Question: I am not able to understand why this type of error is coming.
I don't really understand this topic. I am doing this because it's my practical submission in my college.
The error shown in the output:

'''
>PS E:\Vedang\Java_Package> cd "e:\Vedang\Java_Package" ; if ($?) { javac FileRandomIntegers.java } ; if ($?) { java FileRandomIntegers }
>FileRandomIntegers.java:9: error: constructor File in class File cannot be applied to given types;
File inFile = new File("rand.dat");
^
> required: no arguments
> found: String
> reason: actual and formal argument lists differ in length
>FileRandomIntegers.java:13: error: no suitable constructor found for FileWriter(File)
FW = new FileWriter(inFile);
^
> constructor FileWriter.FileWriter(String) is not applicable
(argument mismatch; File cannot be converted to String)
> constructor FileWriter.FileWriter(java.io.File) is not applicable
(argument mismatch; File cannot be converted to java.io.File)
> constructor FileWriter.FileWriter(FileDescriptor) is not applicable
(argument mismatch; File cannot be converted to FileDescriptor)
>FileRandomIntegers.java:39: error: no suitable constructor found for Scanner(File)
Scanner scanner = new Scanner(inFile);
^
> constructor Scanner.Scanner(Readable) is not applicable
(argument mismatch; File cannot be converted to Readable)
> constructor Scanner.Scanner(InputStream) is not applicable
(argument mismatch; File cannot be converted to InputStream)
> constructor Scanner.Scanner(java.io.File) is not applicable
(argument mismatch; File cannot be converted to java.io.File)
> constructor Scanner.Scanner(Path) is not applicable
(argument mismatch; File cannot be converted to Path)
> > constructor Scanner.Scanner(String) is not applicable
(argument mismatch; File cannot be converted to String)
> > constructor Scanner.Scanner(ReadableByteChannel) is not applicable
(argument mismatch; File cannot be converted to ReadableByteChannel)
>Note: Some messages have been simplified; recompile with -Xdiags:verbose to get full output
3 errors
'''
Code:
'''
import java.io.*;
import java.util.*;
class FileRandomIntegers
{
public static void main(String args[])
{
FileWriter FW = null;
BufferedWriter bfwr = null;
File inFile = new File("rand.dat");
try
{
int rand_int;
FW = new FileWriter(inFile);
bfwr = new BufferedWriter(FW);
Random generate_rand = new Random();
System.out.println("
Generating & Storing Random integers from 0 to 99..
");
for(int i=0; i<10; i++)
{
rand_int = generate_rand.nextInt(100);
System.out.print(rand_int+" ");
bfwr.write(rand_int+"
");
}
}
catch(IOException e)
{
System.out.println(e.getMessage());
}
finally
{
try
{
bfwr.close();
}
catch(IOException e){ }
}
try
{
System.out.println("
Retrieving Random integers stored in file 'rand.dat'..");
Scanner scanner = new Scanner(inFile);
while(scanner.hasNextInt())
{
System.out.println(scanner.nextInt()+" ");
}
}
catch(NullPointerException e)
{
System.out.println(e.getMessage());
}
catch(FileNotFoundException e)
{
System.out.println(e.getMessage());
}
}
}
'''
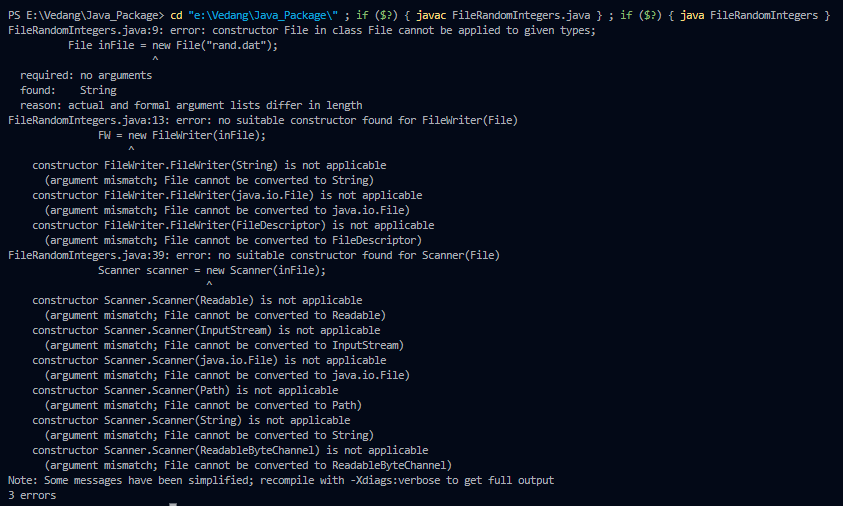
Answer: Here are the results from one of my tests.
'''
Generating & Storing 10 Random integers from 0 to 99.
86 33 63 1 36 97 20 82 25 9
Retrieving Random integers stored in file random.dat
86 33 63 1 36 97 20 82 25 9
'''
I took your code and broke it into simpler methods that I could test individually.
I also used a 'BufferedReader' to read the file, since you used a 'BufferedWriter' to write the file.
Here's the complete runnable code I used.
'''
import java.io.BufferedReader;
import java.io.BufferedWriter;
import java.io.File;
import java.io.FileReader;
import java.io.FileWriter;
import java.io.IOException;
import java.util.Random;
public class FileRandomIntegers {
public static void main(String[] args) {
new FileRandomIntegers().createAndProcessFile();
}
private Random random;
public void createAndProcessFile() {
this.random = new Random();
File file = new File("random.dat");
try {
writeFile(file);
readFile(file);
} catch (IOException e) {
e.printStackTrace();
}
}
public void writeFile(File file) throws IOException {
BufferedWriter writer = new BufferedWriter(new FileWriter(file));
System.out.println("Generating & Storing 10 Random integers "
+ "from 0 to 99.");
for (int index = 0; index < 10; index++) {
int number = random.nextInt(100);
System.out.print(number + " ");
writer.write(Integer.toString(number));
writer.write(System.lineSeparator());
}
System.out.println();
System.out.println();
writer.flush();
writer.close();
}
public void readFile(File file) throws IOException {
BufferedReader reader = new BufferedReader(new FileReader(file));
System.out.println("Retrieving Random integers stored in file " +
file.getName());
String line = reader.readLine();
while (line != null) {
System.out.print(line + " ");
line = reader.readLine();
}
System.out.println();
System.out.println();
reader.close();
}
}
'''